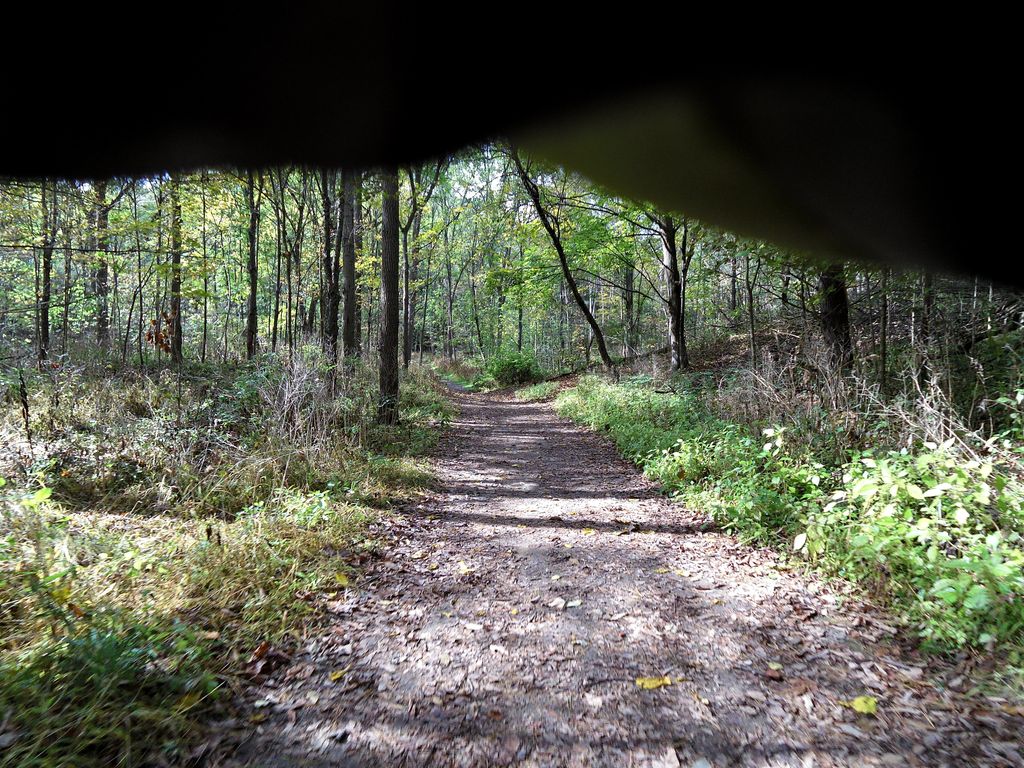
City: hamilton